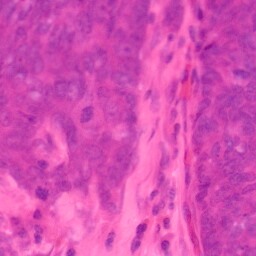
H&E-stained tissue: Colon